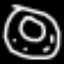
Label: donut